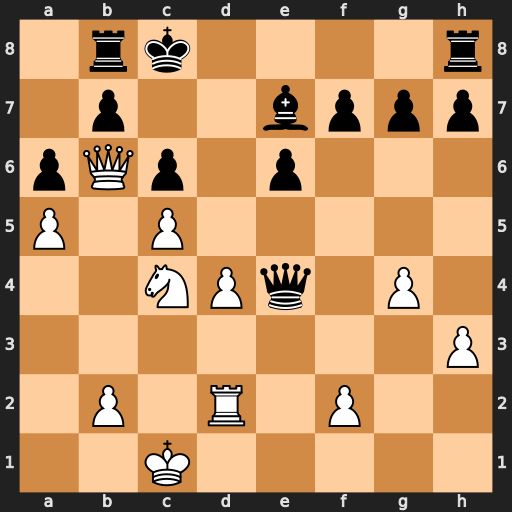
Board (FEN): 1rk4r/1p2bppp/pQp1p3/P1P5/2NPq1P1/7P/1P1R1P2/2K5
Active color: w
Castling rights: -
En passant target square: -
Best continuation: Nd6+ Kd7 Nxe4